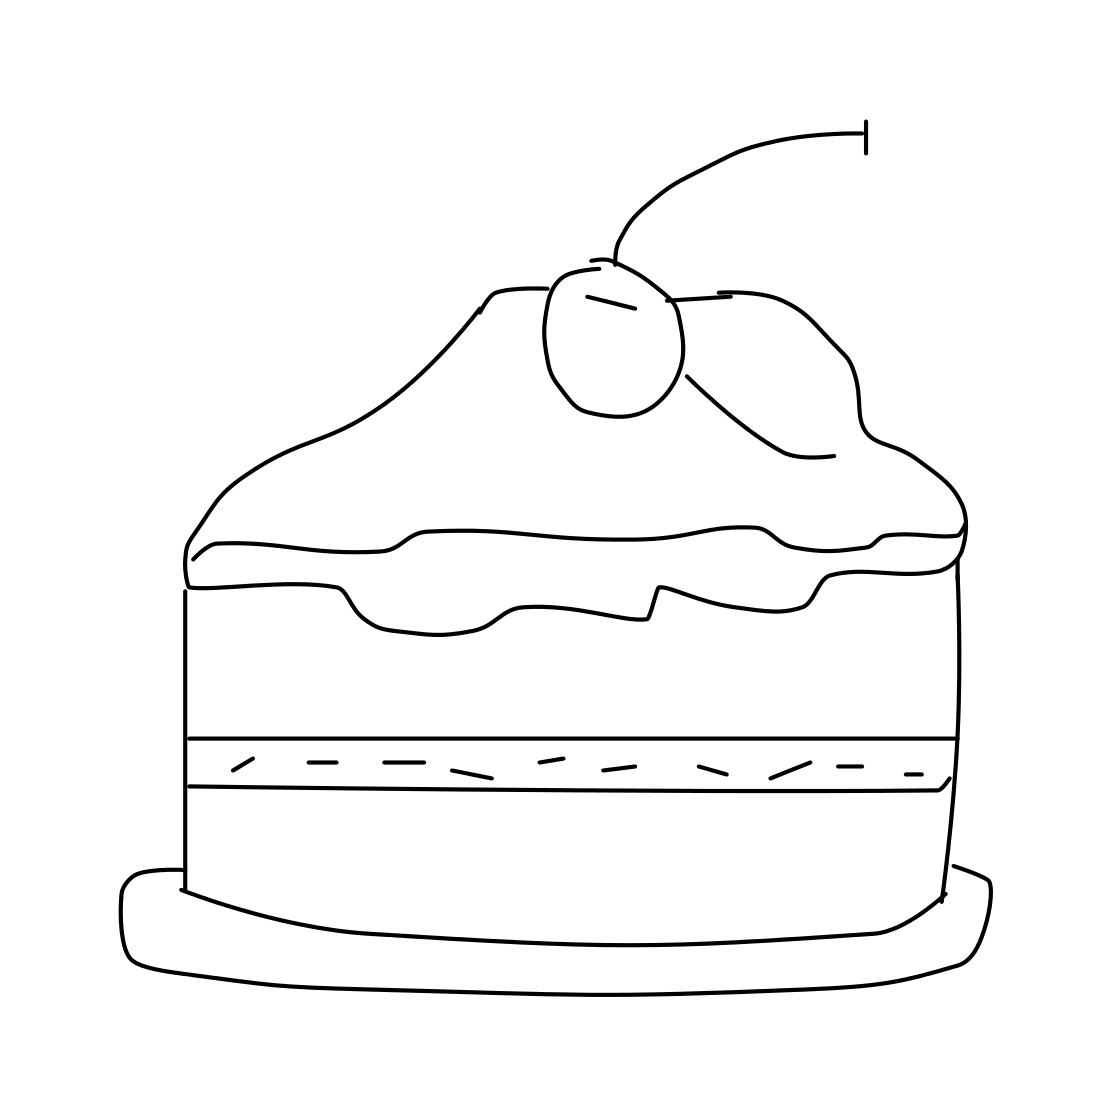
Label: cake